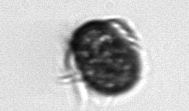
Label: Mesodinium